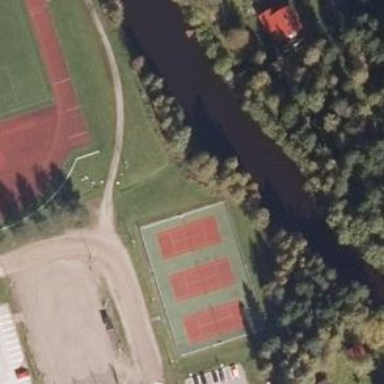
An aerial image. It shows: Paved tennis court.